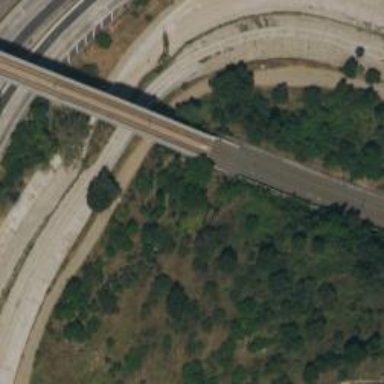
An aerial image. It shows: Bridge for light rail electrified with contact line.